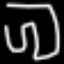
Label: pants